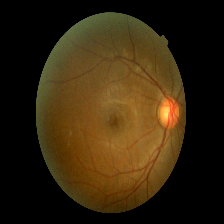
Diabetic retinopathy grade: Mild